Field crop: maize
Growth stage: 2
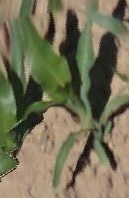
Species: maize